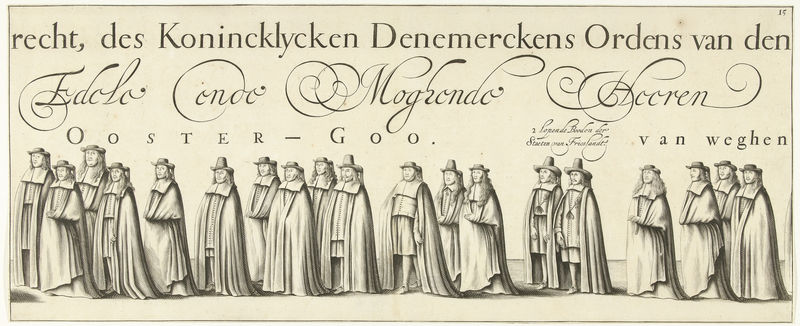
Titel: Begrafenisoptocht van Willem Frederik, graaf van Nassau-Dietz (blad 15)
Künstler: Michel Noé
Standort: Amsterdam
Institution: Rijksmuseum
Schlagwörter: blanc, chapeau, dessins, rang, gens personnes, quaker